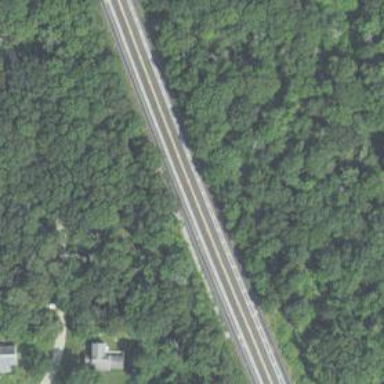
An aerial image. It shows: Asphalt secondary road with expressway. The road features cycle track.